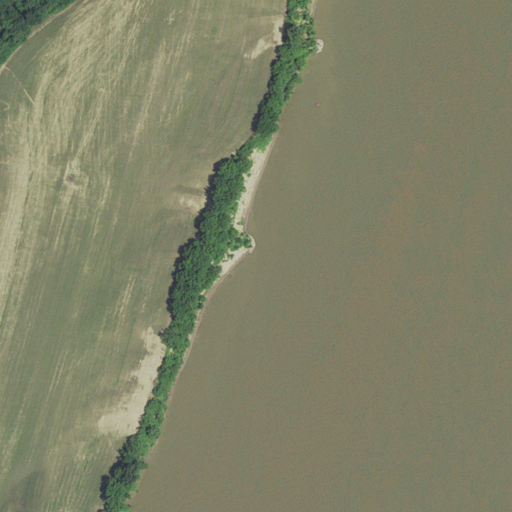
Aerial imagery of island in Kentucky named Henderson Towhead containing open water, cultivated crops, mixed forest, and deciduous forest